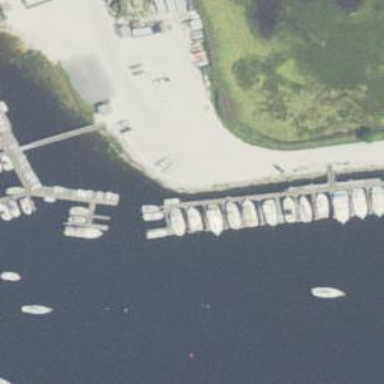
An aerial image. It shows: Man-made pier.